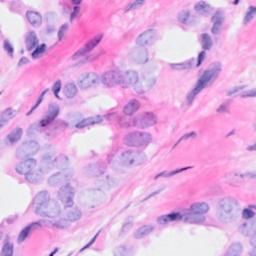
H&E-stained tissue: Breast